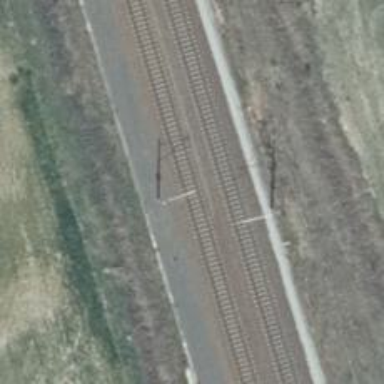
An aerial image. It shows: Railway milestone with catenary mast.